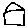
Label: house